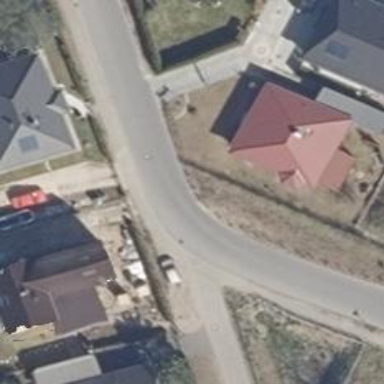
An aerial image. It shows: Asphalt road in residential area.